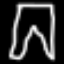
Label: pants